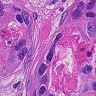
Metastatic tissue present: yes